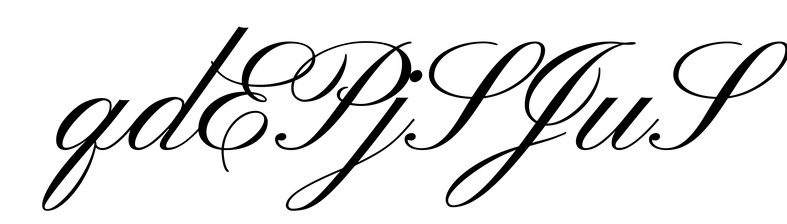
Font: PinyonScript-Regular